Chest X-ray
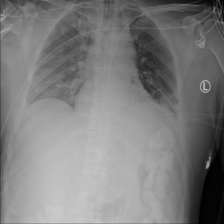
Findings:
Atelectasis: positive
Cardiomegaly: negative
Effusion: negative
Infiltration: positive
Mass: positive
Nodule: negative
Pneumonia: negative
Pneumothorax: negative
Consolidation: negative
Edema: negative
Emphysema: negative
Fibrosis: negative
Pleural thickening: negative
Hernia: negative